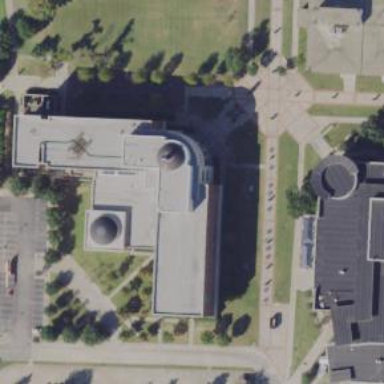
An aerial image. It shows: View of university building.